Question: I'm new to PayPal and did look around paypal checkout methods but could not find the solution for my project.
My client has asked me to develope below checkout form
For the checkout page, He needs to have paypal hooked up to that custom form. The user needs to checkout on that page and not through paypal (paypal will power and process the payment but that is all). The checkout process would happen only on this page.
Can someone help me what method to use? Is it to use express checkout through PayPal?
Is this something to design this checkout form and send information to PayPal via API?
Is this something to accomplish via PayFlow pro?
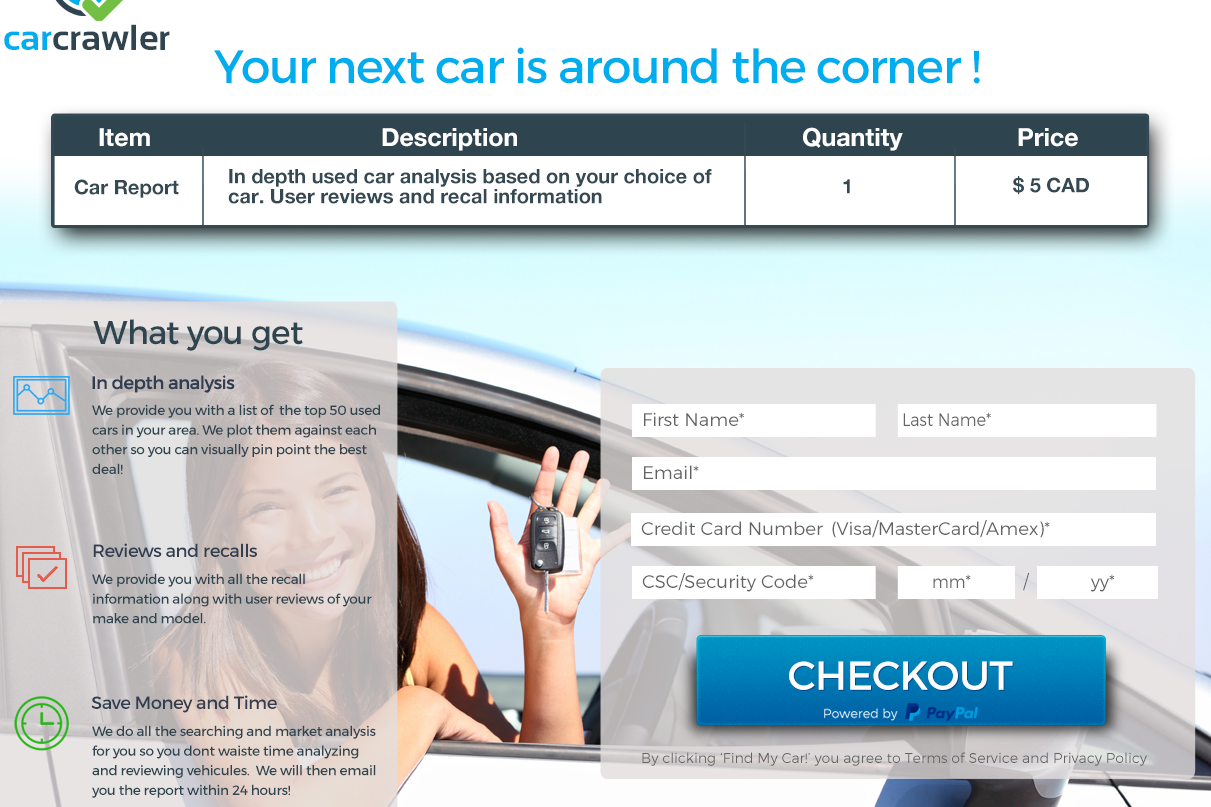
Answer: The Payflow is the solution for this and this article described this very well. <URL>